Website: apple
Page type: payment
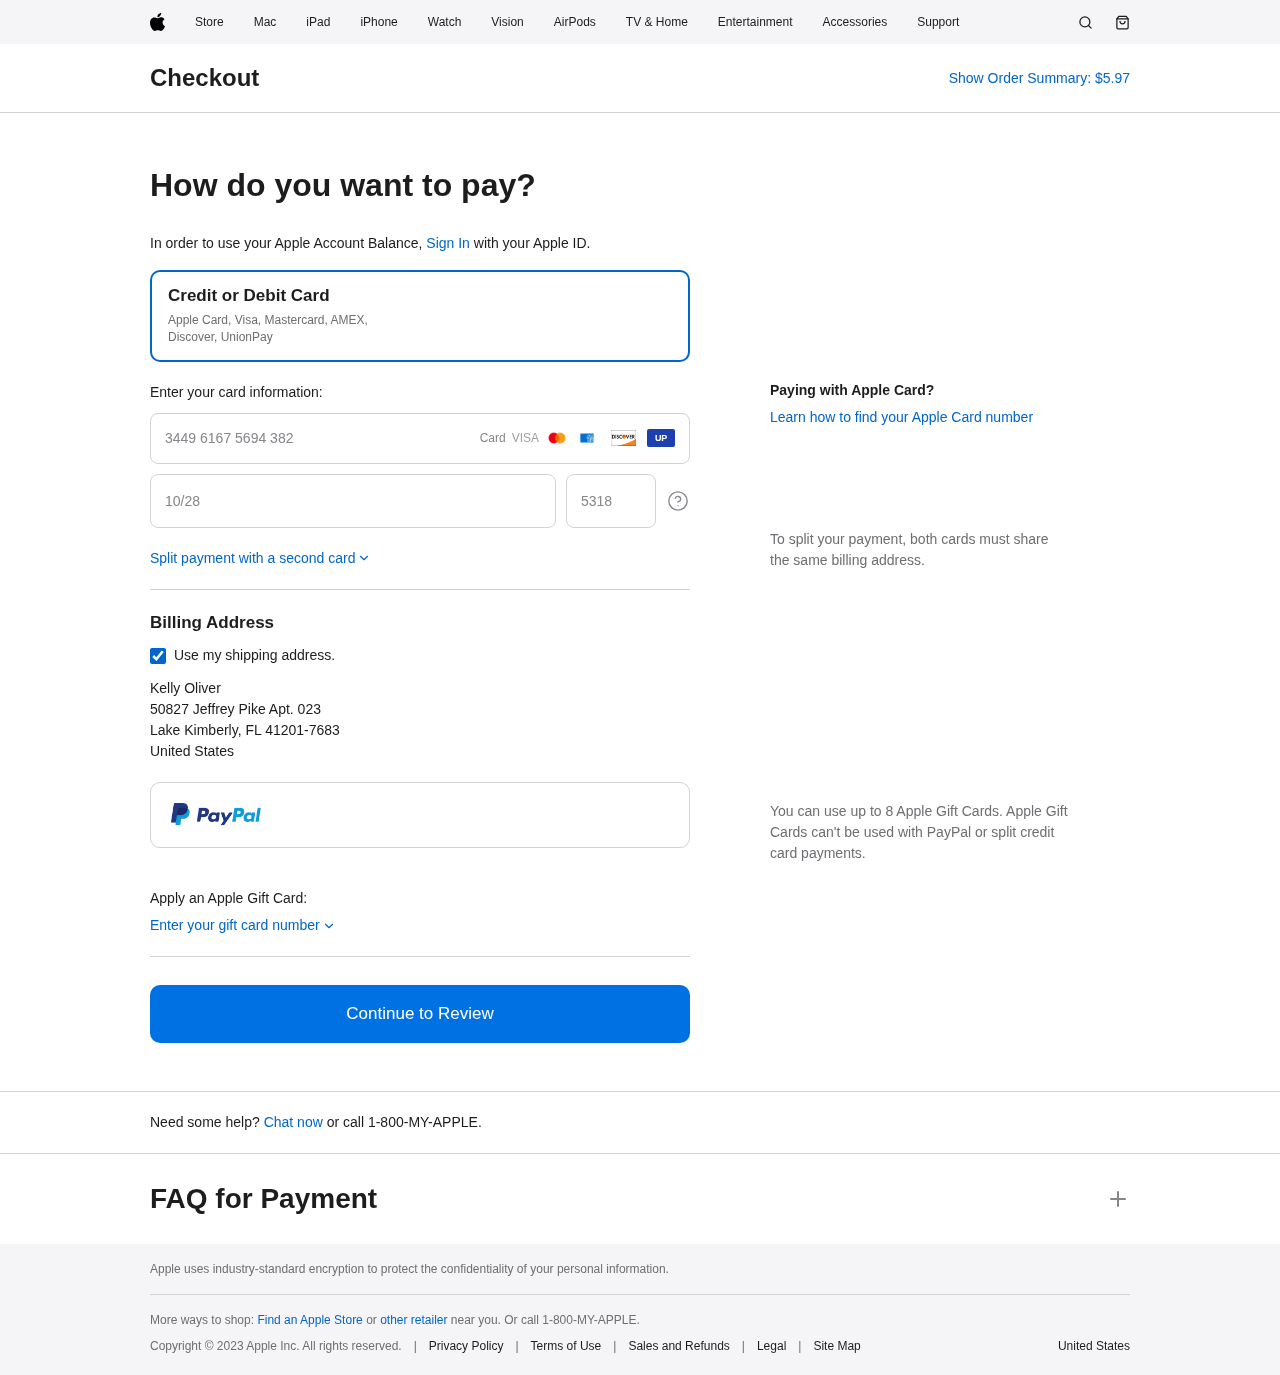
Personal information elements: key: PII_CARD_CVV
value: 5318
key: PII_CARD_EXPIRY
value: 10/28
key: PII_CARD_NUMBER
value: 3449 6167 5694 382
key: PII_COUNTRY
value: United States
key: PII_FULLNAME
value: Kelly Oliver
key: PII_STREET
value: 50827 Jeffrey Pike Apt. 023
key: PII_CITY_STATE_ZIP
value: Lake Kimberly, FL 41201-7683
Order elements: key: ORDER_TOTAL
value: $5.97